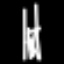
Label: The Eiffel Tower